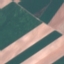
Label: AnnualCrop